Question: I would like to show all data from database.

But it doesn't work.
My Web.config file
'''
<connectionStrings>
<add name="EFDbContext" providerName="System.Data.SqlClient"
connectionString="Data Source=(LocalDb)11.0;Initial Catalog=NewsList;Integrated Security=True"/>
'''
Controller:
'''
using System;
using System.Collections.Generic;
using System.Linq;
using System.Web;
using System.Web.Mvc;
using NewsList.Domain.Abstract;
using NewsList.Domain.Entities;
namespace NewsList.WebUI1.Controllers
{
public class NewsController : Controller
{
//
// GET: /News/
private INewsRepository repository;
public NewsController(INewsRepository newsRepository)
{
this.repository = newsRepository;
}
public ViewResult List()
{
return View(repository.NewsList);
}
public ActionResult Index()
{
return View();
}
}
}
'''
Model
'''
using System;
using System.Collections.Generic;
using System.Linq;
using System.Text;
using System.Threading.Tasks;
namespace NewsList.Domain.Entities
{
public class News
{
public int NewsID { get; set; }
public string Title { get; set; }
public string Description { get; set; }
public string Text { get; set; }
}
}
'''
View
'''
@model IEnumerable<NewsList.Domain.Entities.News>
@{
ViewBag.Title = "News";
}
@foreach (var p in Model)
{
<div class="item">
<h3>@p.Title</h3>
@p.Description
<h4>@p.Text</h4>
</div>
}
'''
And now I haven't got any exeptions. Only clear while browser page.
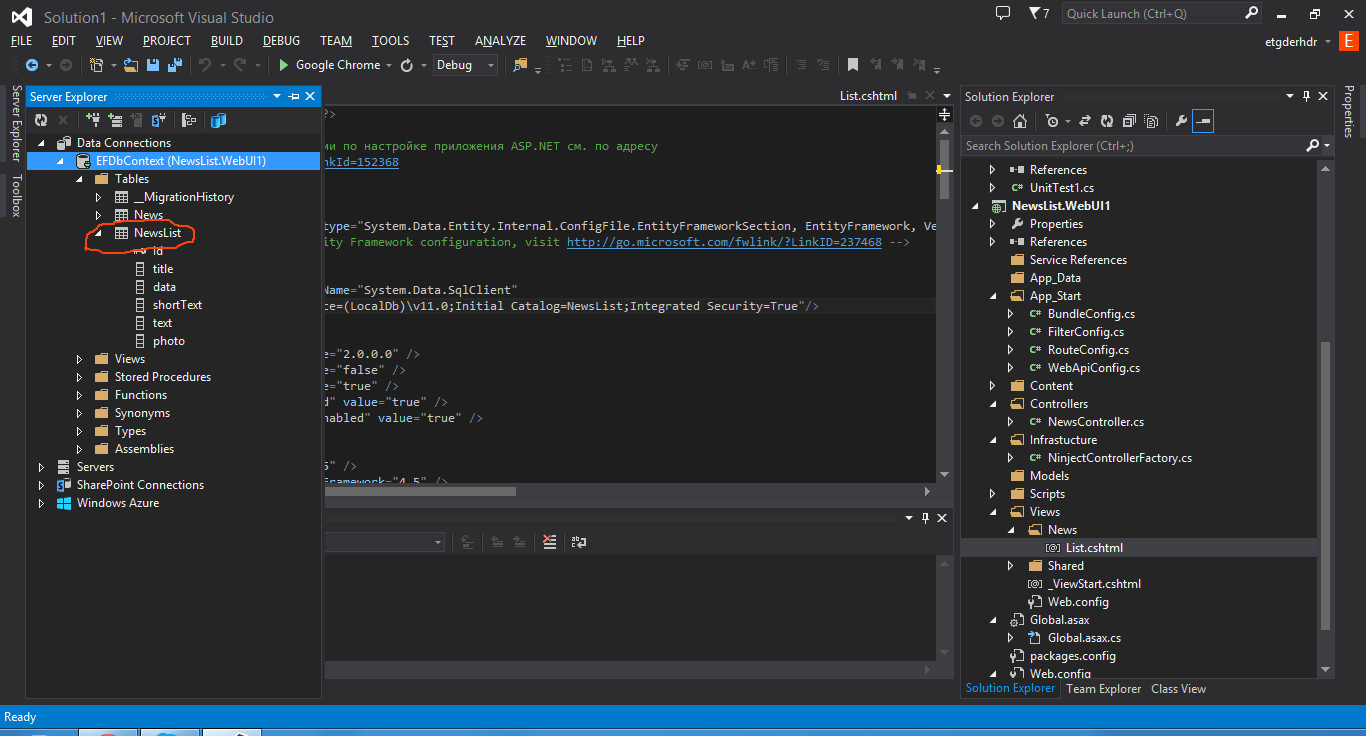
Answer: Just as an example:
'''
public class NewsRepository : INewsRepository
{
private YourDbContext db = null;
public List<NewsList> NewsList
{
return this.db.NewsList.ToList();
}
public NewsRepository()
{
this.db = new NewsRepository();
}
}
public class YourDbContext : DbContext
{
public DbSet<NewsList> NewsList {get; set;}
}
'''